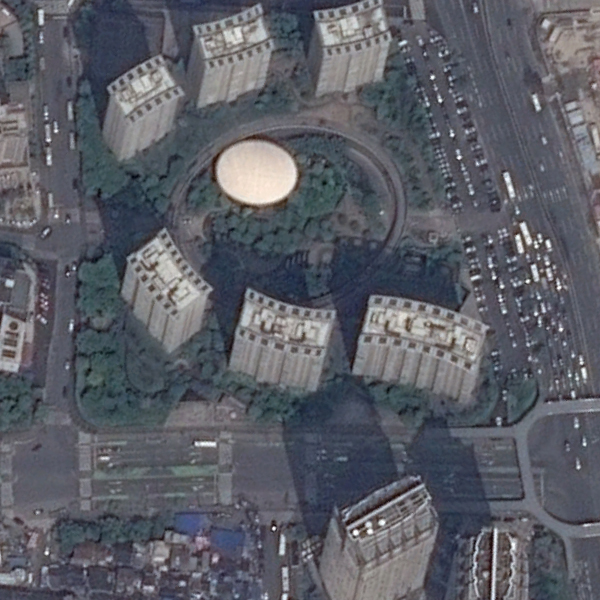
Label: Commercial